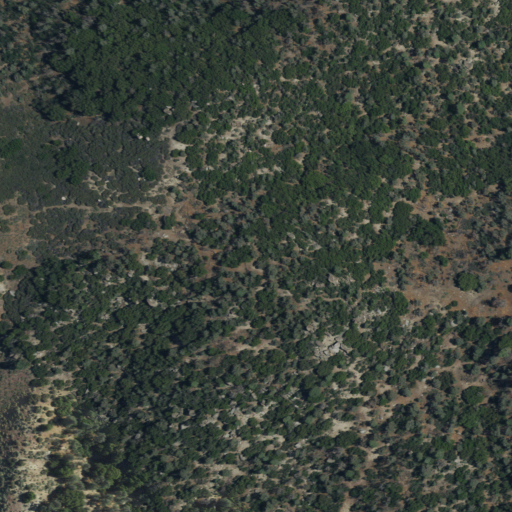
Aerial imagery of ridge(s) in California named Red Mountain containing grassland, evergreen forest, and shrub